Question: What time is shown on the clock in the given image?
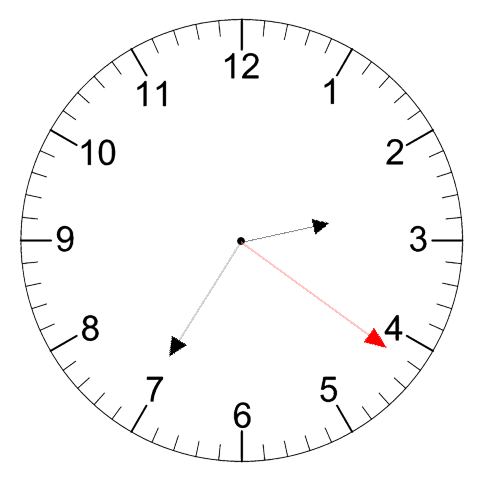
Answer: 02:35:21